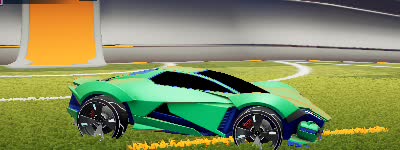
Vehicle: werewolf